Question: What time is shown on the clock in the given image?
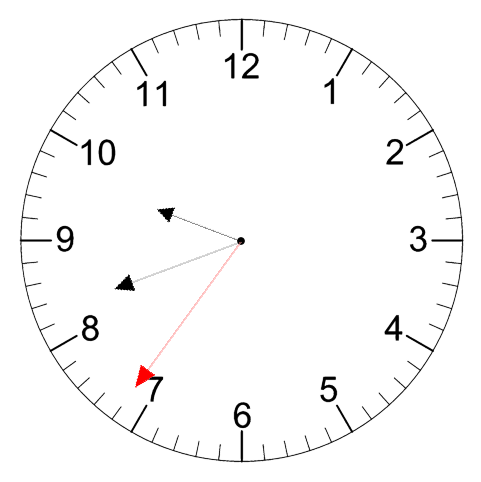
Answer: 09:41:36